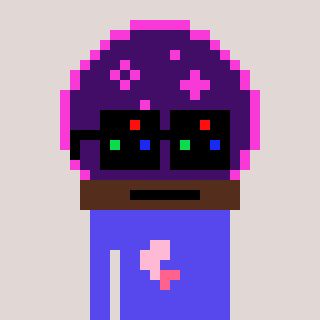
a pixel art character with square black sunglasses, a crystalball-shaped head and a computerblue-colored body on a warm background